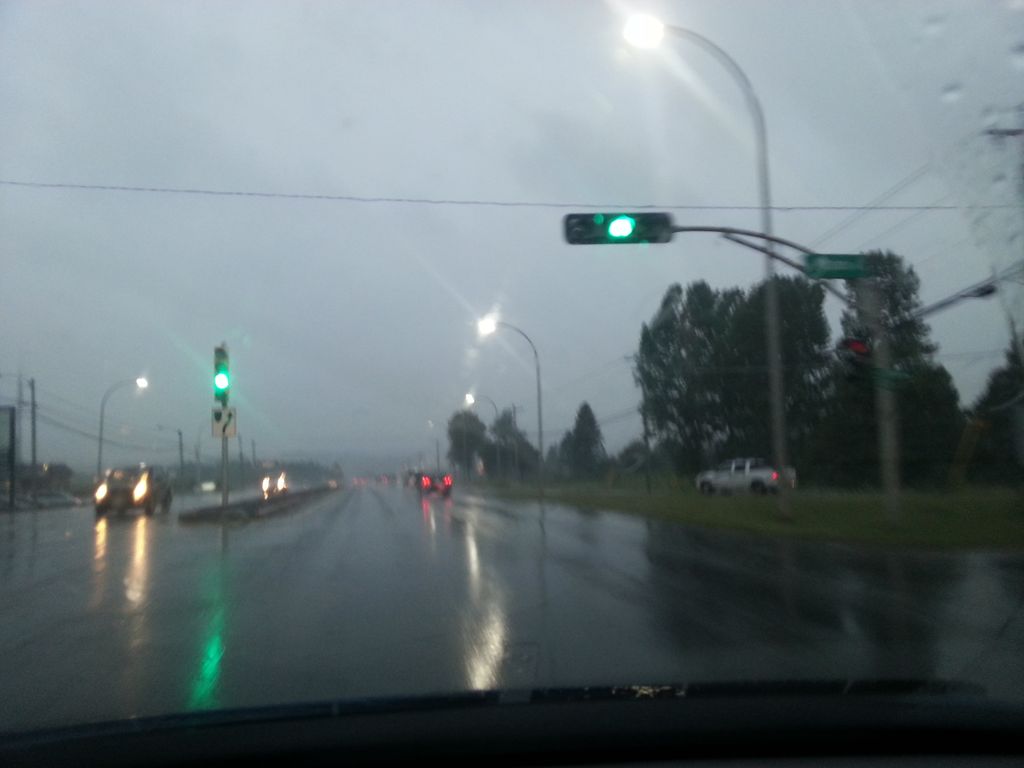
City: charlottetown